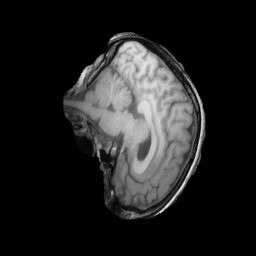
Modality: T1w
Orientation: sagittal
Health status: ill
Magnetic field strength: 3 T